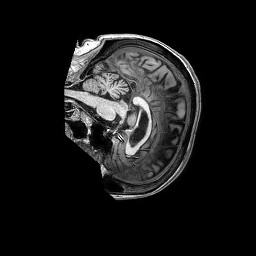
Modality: T1w
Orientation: sagittal
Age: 63
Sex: female
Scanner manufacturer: philips
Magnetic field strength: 3 T
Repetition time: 0.006677 s
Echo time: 0.003003 s